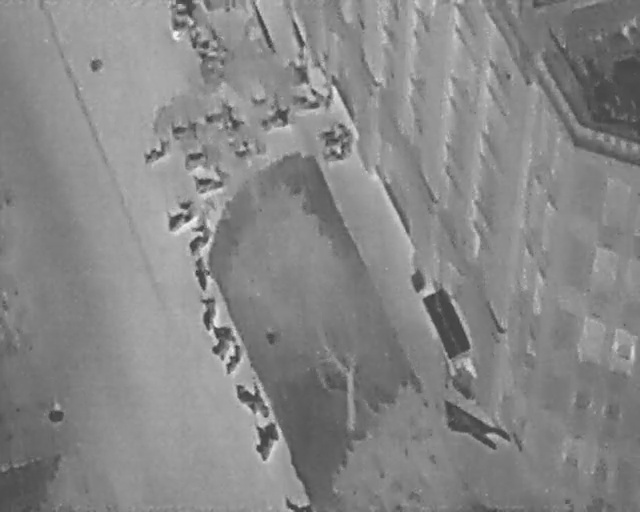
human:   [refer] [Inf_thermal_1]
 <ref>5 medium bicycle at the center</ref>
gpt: <box>[[31, 57, 33, 64, 90], [30, 49, 32, 56, 80], [29, 43, 32, 50, 116], [30, 32, 33, 38, 164], [29, 28, 31, 33, 164]]</box>

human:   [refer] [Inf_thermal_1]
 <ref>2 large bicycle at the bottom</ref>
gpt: <box>[[38, 83, 44, 88, 16], [37, 73, 41, 82, 48]]</box>

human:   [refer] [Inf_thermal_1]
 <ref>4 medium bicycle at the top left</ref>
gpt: <box>[[22, 26, 25, 32, 144], [26, 22, 30, 28, 162], [27, 2, 30, 8, 162], [27, 0, 29, 3, 2]]</box>

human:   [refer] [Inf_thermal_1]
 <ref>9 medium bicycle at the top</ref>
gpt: <box>[[36, 26, 39, 31, 161], [41, 20, 44, 26, 163], [50, 22, 53, 29, 164], [51, 26, 54, 32, 164], [46, 15, 49, 22, 164], [44, 12, 49, 15, 148], [32, 8, 34, 14, 170], [31, 5, 33, 11, 173], [28, 5, 32, 8, 2]]</box>